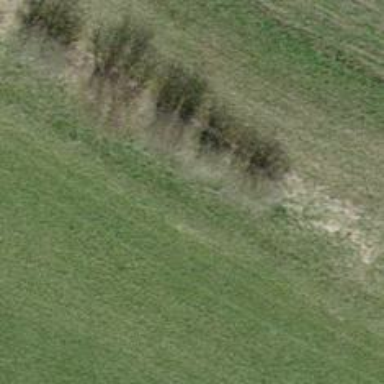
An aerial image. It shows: Hedge barrier.